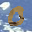
Label: 0